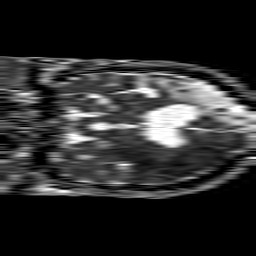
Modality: ADC
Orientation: coronal
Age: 54
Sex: male
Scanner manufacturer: philips
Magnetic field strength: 1.5 T
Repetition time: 4.6 s
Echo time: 0.08941 s